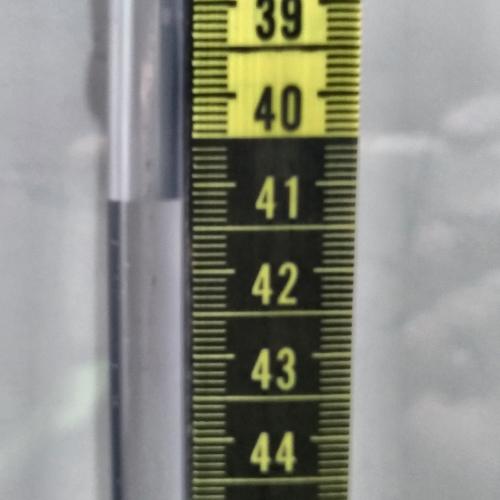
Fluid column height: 41.2 cm